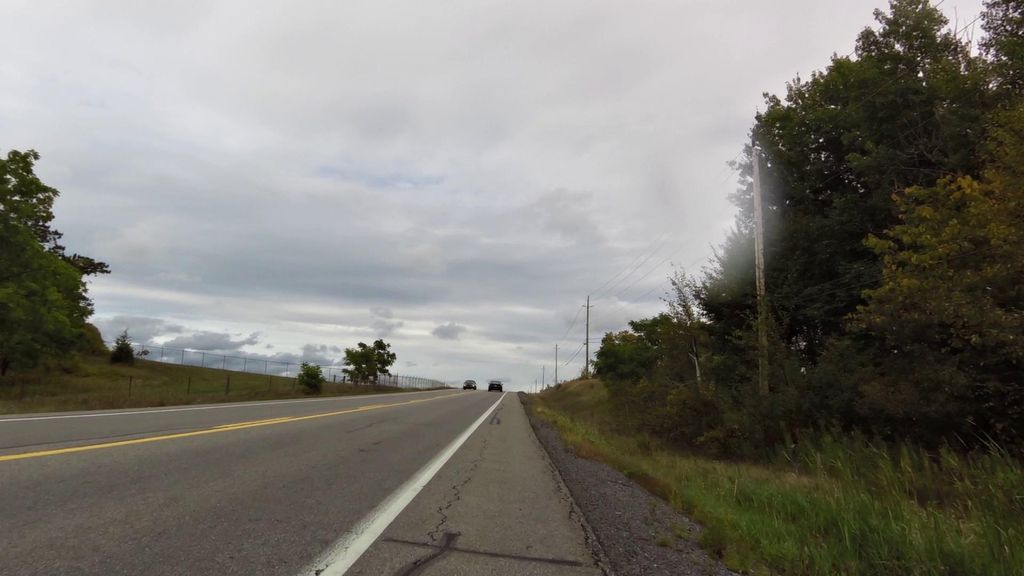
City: ottawa-gatineau